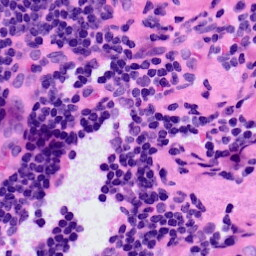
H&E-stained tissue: LymphNode